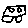
Label: car